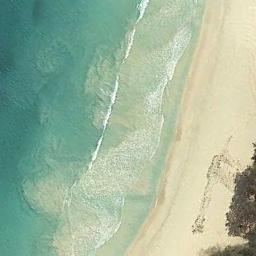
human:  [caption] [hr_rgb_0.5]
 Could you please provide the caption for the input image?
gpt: The beach is composed of light blue seawater and a yellow coast with dense green plants .

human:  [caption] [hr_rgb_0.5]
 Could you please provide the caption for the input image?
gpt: The narrow beach with white sand and the color of the seawater is blue .

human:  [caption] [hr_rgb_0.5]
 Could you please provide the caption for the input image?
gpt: The waves were blowing by the beach .

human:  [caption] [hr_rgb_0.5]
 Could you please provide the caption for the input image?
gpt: Sea surface transition from dark green to light green and light yellow sand .

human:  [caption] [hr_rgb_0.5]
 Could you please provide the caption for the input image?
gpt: The sea is calm beside the beach .